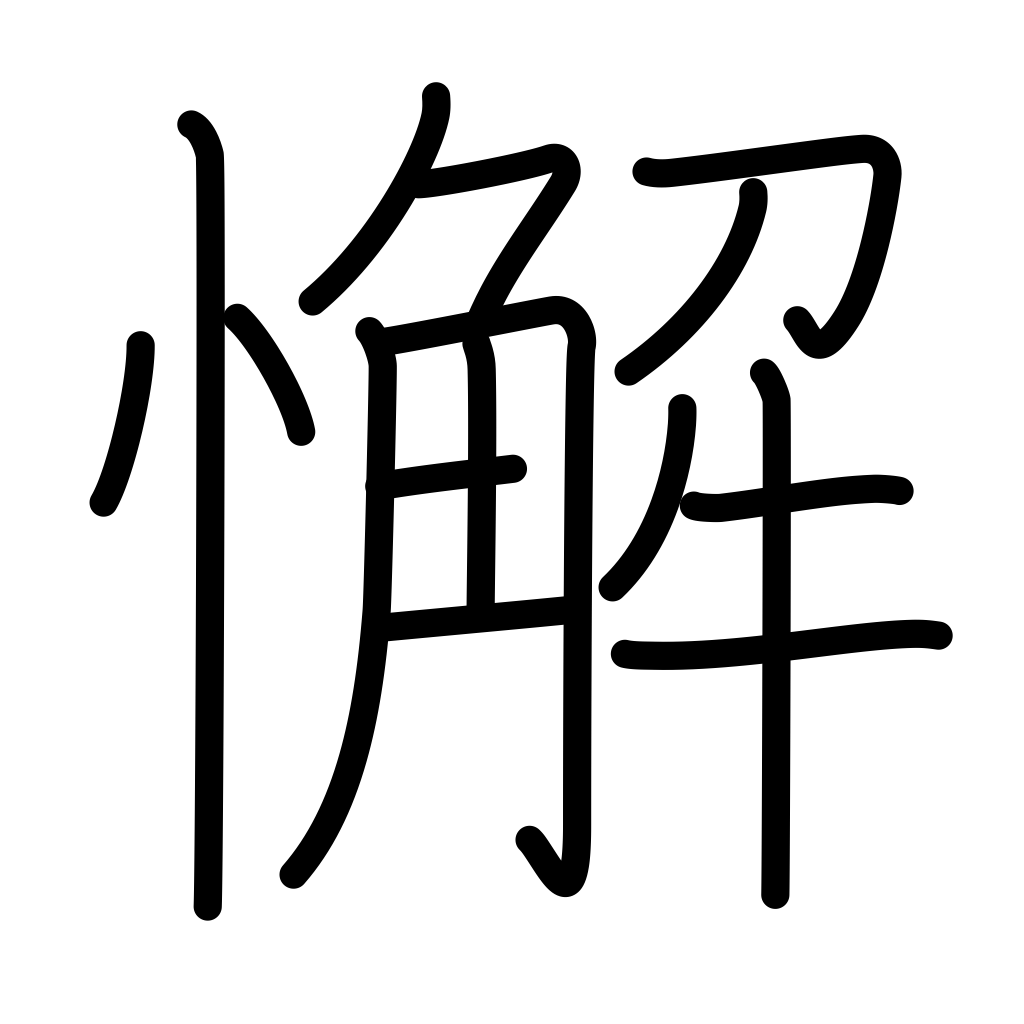
Meaning: laziness